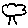
Label: tree